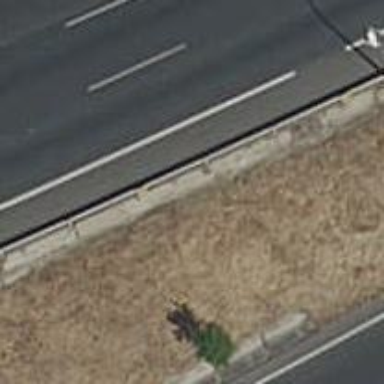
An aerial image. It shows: Jersey barrier wall.